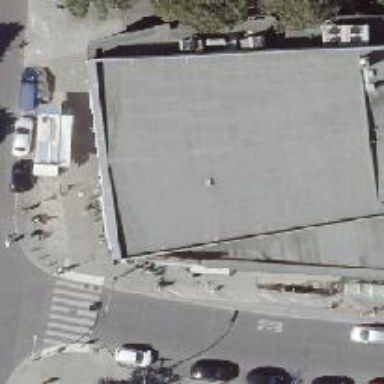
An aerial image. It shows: Retail building with flat roof.